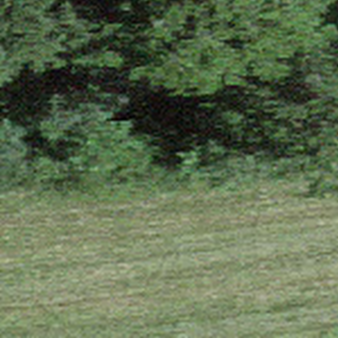
Label: other